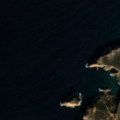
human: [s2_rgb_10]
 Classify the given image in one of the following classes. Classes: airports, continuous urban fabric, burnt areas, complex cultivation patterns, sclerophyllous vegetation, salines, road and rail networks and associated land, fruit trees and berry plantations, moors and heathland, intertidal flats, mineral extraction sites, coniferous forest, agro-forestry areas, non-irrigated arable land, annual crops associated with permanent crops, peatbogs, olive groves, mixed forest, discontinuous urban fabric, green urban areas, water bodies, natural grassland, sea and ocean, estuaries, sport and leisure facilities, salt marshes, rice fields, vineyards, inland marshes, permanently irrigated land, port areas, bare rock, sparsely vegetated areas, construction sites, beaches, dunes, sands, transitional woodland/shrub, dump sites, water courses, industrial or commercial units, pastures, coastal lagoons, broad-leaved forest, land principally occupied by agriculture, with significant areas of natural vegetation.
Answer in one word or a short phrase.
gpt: sclerophyllous vegetation, sea and ocean